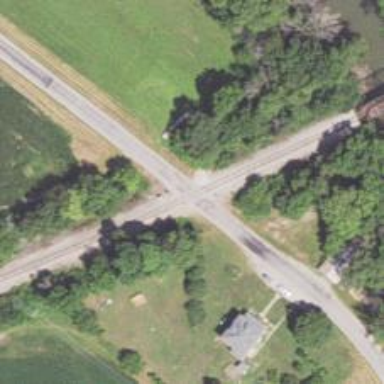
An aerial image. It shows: Railway level crossing.